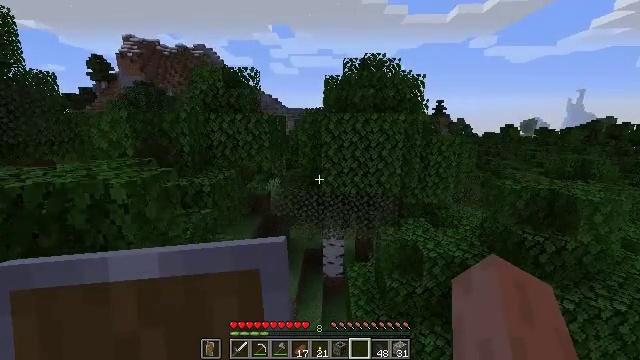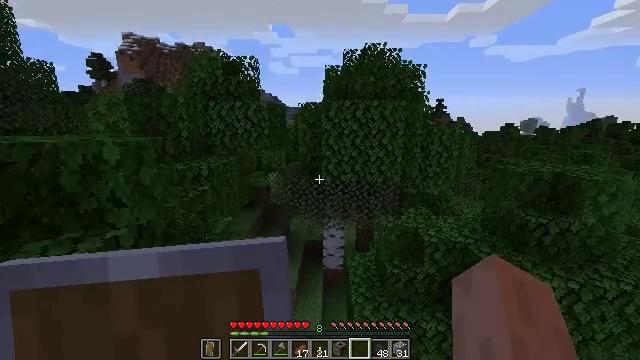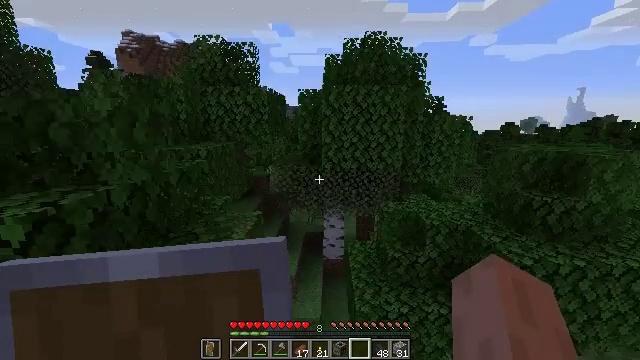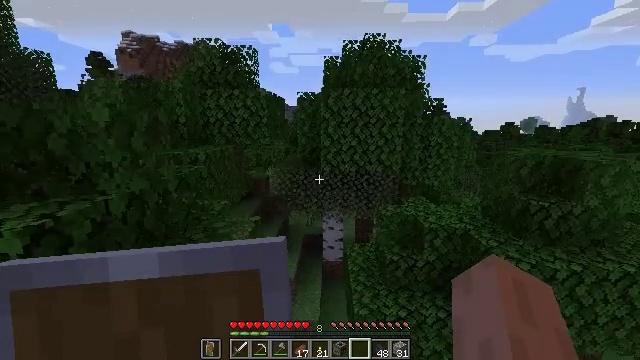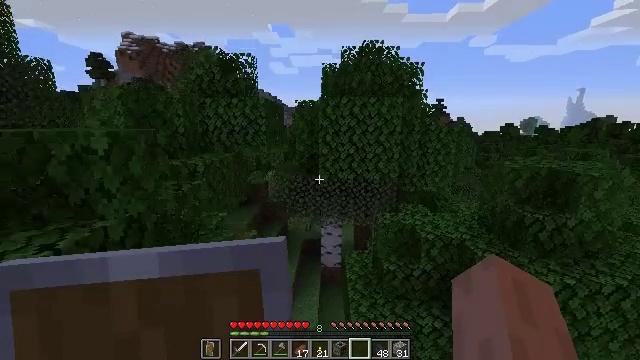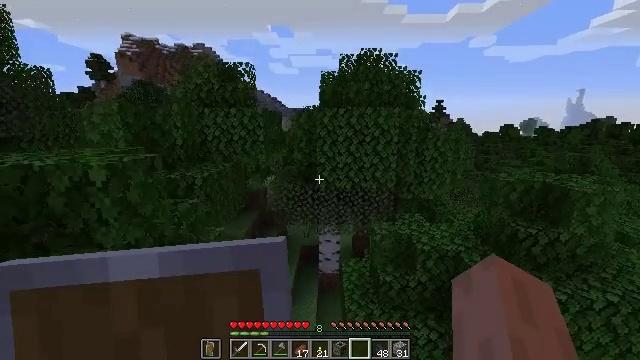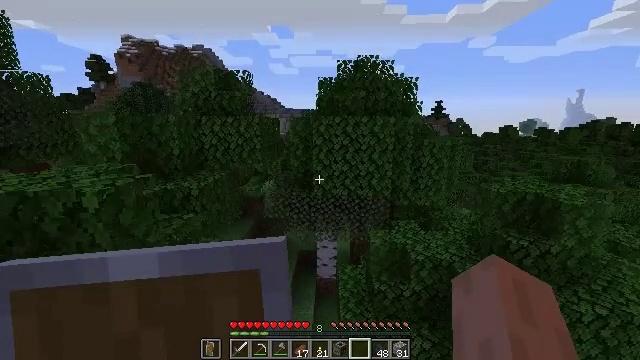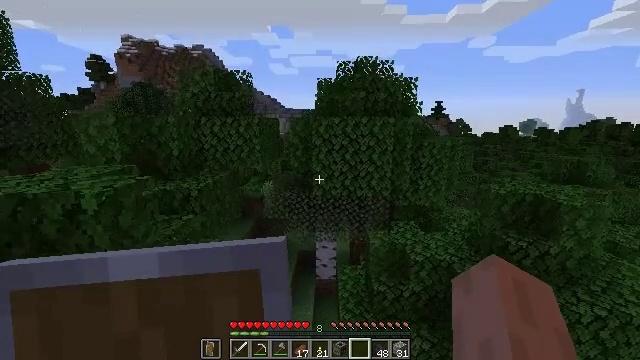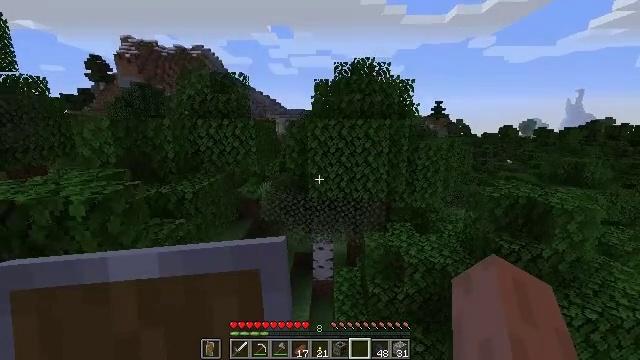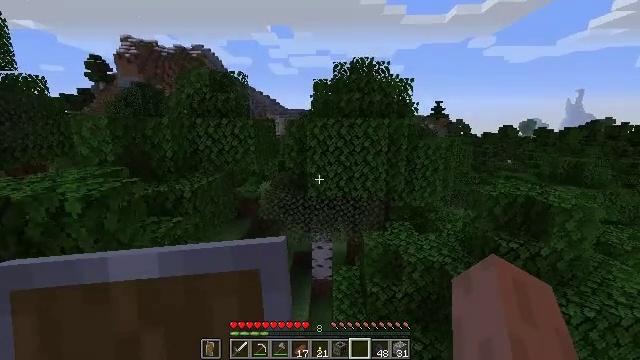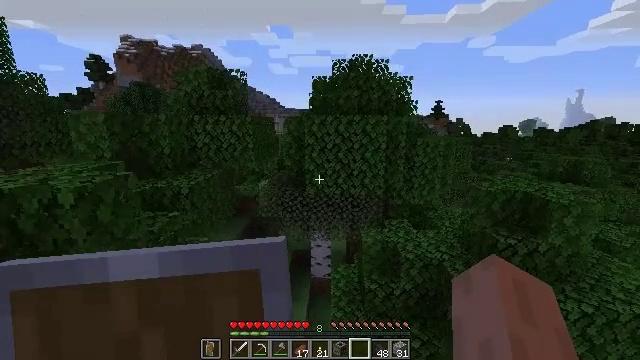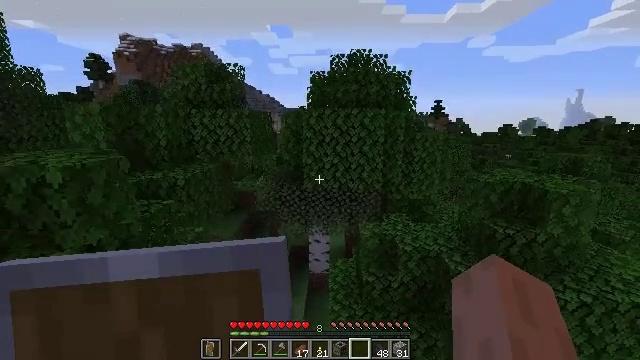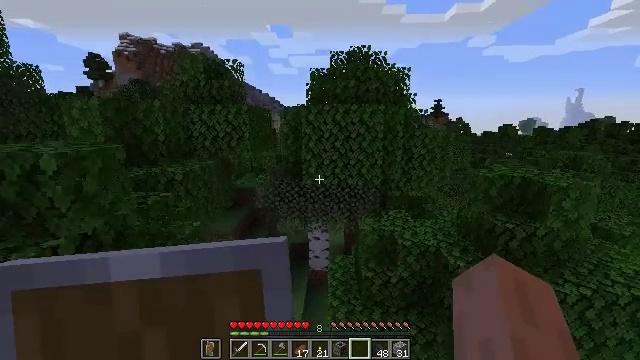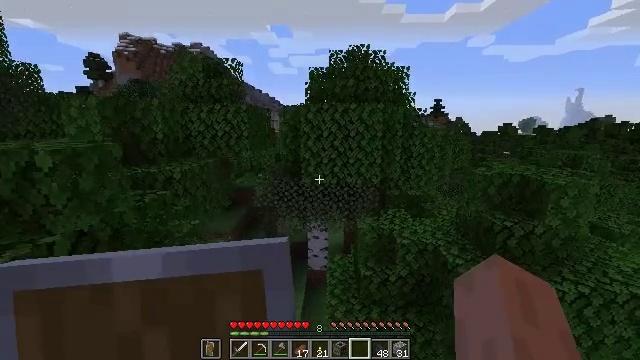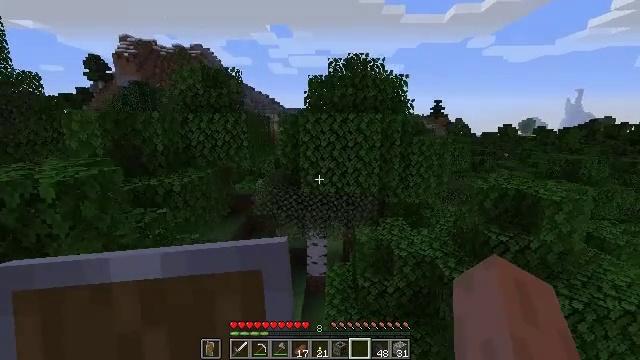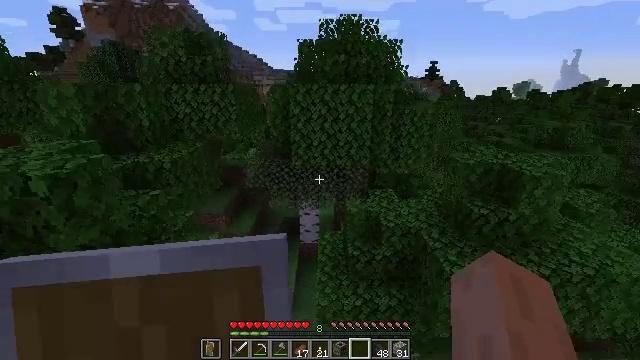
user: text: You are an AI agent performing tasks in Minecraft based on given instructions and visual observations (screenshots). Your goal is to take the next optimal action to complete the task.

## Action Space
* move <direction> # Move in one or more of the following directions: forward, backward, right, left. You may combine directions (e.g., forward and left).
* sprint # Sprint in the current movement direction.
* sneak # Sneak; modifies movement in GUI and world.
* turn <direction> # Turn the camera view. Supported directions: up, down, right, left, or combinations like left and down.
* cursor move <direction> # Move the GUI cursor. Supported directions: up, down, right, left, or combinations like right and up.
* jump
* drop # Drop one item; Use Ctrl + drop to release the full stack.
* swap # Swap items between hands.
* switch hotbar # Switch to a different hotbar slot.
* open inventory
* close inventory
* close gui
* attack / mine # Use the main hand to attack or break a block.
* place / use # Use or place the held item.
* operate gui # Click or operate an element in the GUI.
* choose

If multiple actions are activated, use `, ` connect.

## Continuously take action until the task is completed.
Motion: motion action
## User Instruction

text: Mine the pink bed.
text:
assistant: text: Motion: jump
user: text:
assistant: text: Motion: jump
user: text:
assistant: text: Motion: move right, jump
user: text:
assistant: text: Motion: move right, jump
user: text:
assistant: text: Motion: move right, jump
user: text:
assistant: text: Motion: move right, jump
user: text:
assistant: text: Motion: jump
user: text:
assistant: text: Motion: jump
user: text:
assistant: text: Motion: jump
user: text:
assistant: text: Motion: jump
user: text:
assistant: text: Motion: jump
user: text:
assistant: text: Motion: jump
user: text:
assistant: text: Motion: jump
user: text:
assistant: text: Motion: jump
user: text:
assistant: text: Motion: turn right and down, jump
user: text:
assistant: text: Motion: turn right and down, jump
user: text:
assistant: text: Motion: turn right and down
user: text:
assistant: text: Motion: turn right and down
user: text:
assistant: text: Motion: turn right and down, attack / mine
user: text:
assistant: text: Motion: attack / mine
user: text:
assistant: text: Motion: attack / mine
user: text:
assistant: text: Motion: turn right, attack / mine
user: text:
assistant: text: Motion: turn right and up, attack / mine
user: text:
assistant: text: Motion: turn right and up, attack / mine
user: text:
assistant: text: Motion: turn right and up, attack / mine
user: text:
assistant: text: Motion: turn right and up, attack / mine
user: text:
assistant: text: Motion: turn right and up, attack / mine
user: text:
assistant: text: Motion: turn right, attack / mine
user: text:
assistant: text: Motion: turn right and up, attack / mine
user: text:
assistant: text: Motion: attack / mine